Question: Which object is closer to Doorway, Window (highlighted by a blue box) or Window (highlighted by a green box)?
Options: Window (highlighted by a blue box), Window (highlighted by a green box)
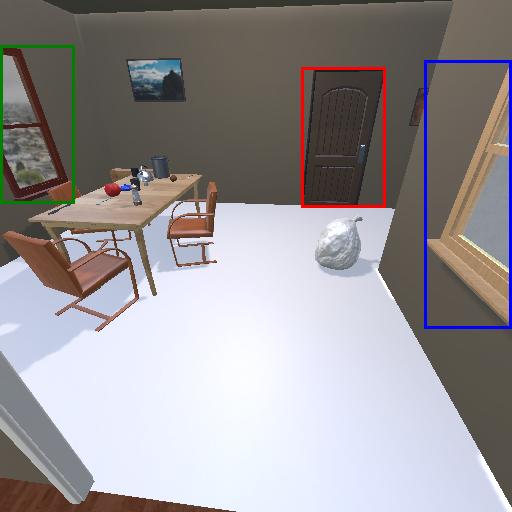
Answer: Window (highlighted by a blue box)